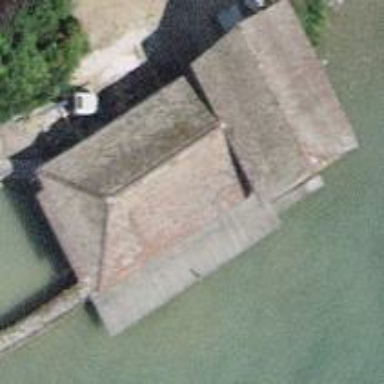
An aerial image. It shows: Boathouse.